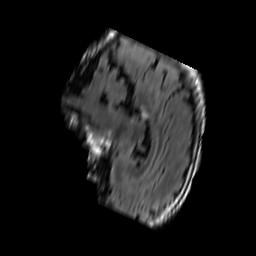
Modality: FLAIR
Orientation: sagittal
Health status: ill
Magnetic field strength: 3 T